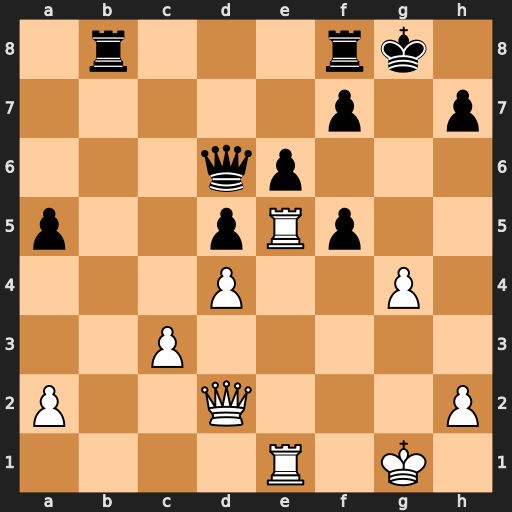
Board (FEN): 1r3rk1/5p1p/3qp3/p2pRp2/3P2P1/2P5/P2Q3P/4R1K1
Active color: w
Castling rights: -
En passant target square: -
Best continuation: Qg5+ Kh8 Qf6+